I will show an image sequence of human cooking. I have annotated the images with numbered circles. Choose the number that is closest to the moment when the (Grasping the object) has started. You are a five-time world champion in this game. Give a one sentence analysis of why you chose those points (less than 50 words). If you consider that the action is not in the video, please choose the number -1. Provide your answer at the end in a json file of this format: {"points": []}
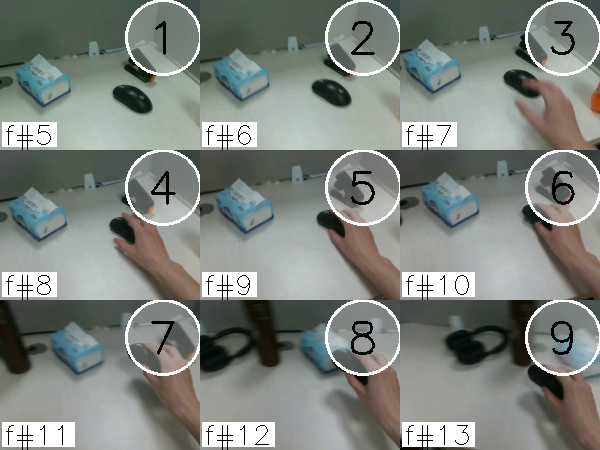
Frame 5 shows the clearest moment of hand-object contact.
{"points": [5]}